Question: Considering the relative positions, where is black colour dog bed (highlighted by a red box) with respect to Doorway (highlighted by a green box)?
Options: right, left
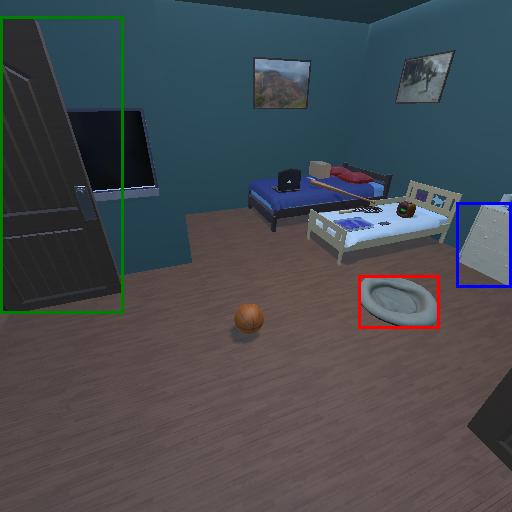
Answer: right